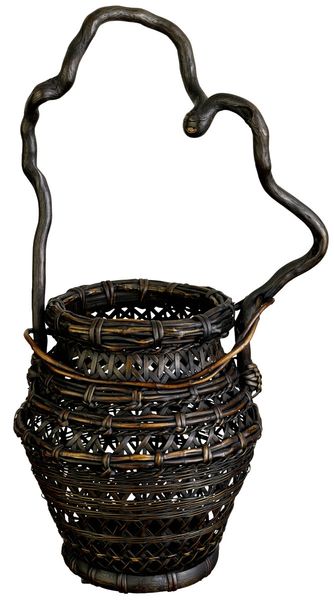
Künstler: Hayakawa Sho&#x304;kosai I.
Standort: Hamburg
Institution: Museum für Kunst und Gewerbe Hamburg
Schlagwörter: äste, ast, henkel, krug, korb, flechten, gefäß, glaube, religion, zweig, bambus, wurzelholz, rohr, rattan, teezeremonie, rituale, zeremonien, zierobjekte, hessische systematik